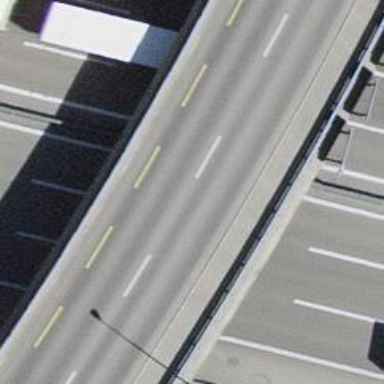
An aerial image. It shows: Secondary road with asphalt surface crossing bridge. There is cycle lane on the left side of the road.